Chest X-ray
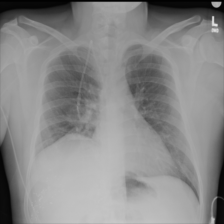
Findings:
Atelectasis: negative
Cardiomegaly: negative
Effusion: negative
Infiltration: negative
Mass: negative
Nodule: negative
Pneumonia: negative
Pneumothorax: negative
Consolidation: negative
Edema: negative
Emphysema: negative
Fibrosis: negative
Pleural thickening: negative
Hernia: negative